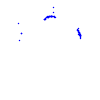
Particle: proton